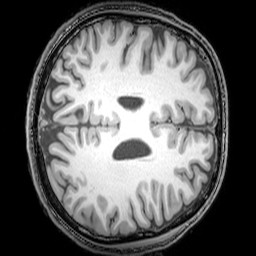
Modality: T1w
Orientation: axial
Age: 20
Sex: male
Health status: healthy
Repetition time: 0.081 s
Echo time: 0.037 s